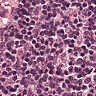
Metastatic tissue present: no